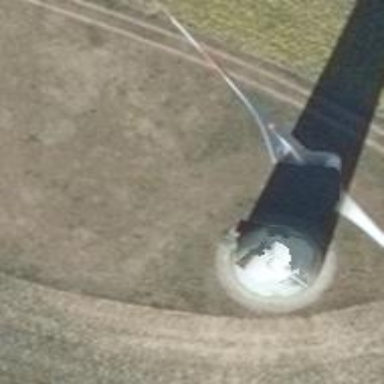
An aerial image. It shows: Wind generator powered by horizontal axis wind turbine.